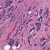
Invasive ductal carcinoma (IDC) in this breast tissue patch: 0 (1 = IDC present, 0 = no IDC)